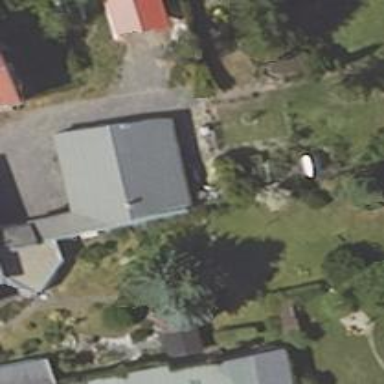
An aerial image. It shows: Shed building.